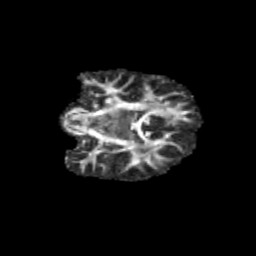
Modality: FA
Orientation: coronal
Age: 10
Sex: female
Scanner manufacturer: siemens
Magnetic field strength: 3 T
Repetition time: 3.8 s
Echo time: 0.07 s